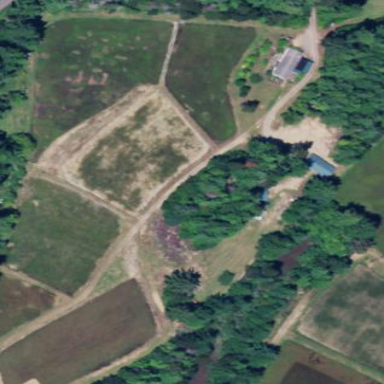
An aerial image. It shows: Farmland with cranberries as the crop.